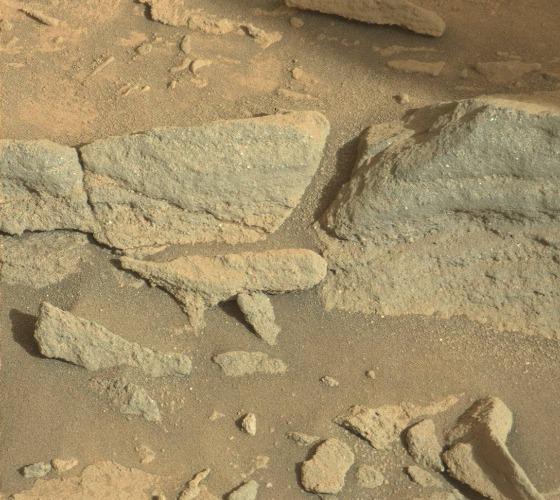
Terrain classes present: Bedrock, Gravel / Sand / Soil, Rock, Shadow